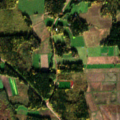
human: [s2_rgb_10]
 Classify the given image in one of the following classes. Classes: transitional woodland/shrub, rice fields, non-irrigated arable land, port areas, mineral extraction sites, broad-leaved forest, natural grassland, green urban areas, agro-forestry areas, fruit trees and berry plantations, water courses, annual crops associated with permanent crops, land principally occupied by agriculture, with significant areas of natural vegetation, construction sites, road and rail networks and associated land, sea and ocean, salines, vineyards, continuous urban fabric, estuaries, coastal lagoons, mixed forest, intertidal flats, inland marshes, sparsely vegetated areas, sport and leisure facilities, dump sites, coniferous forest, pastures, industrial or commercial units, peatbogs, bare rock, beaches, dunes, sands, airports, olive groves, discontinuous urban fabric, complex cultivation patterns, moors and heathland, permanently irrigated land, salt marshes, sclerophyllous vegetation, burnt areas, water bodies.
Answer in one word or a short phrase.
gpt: non-irrigated arable land, land principally occupied by agriculture, with significant areas of natural vegetation, mixed forest